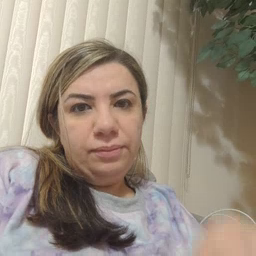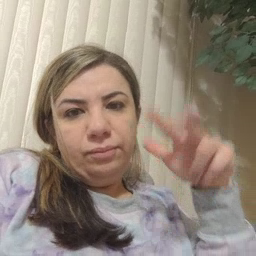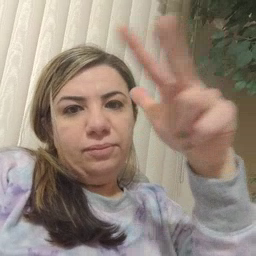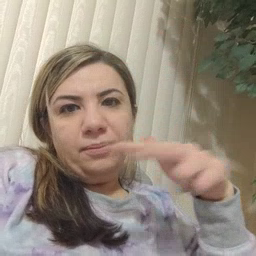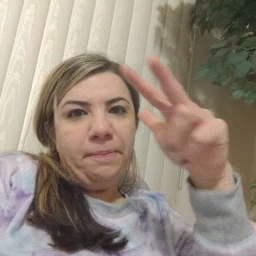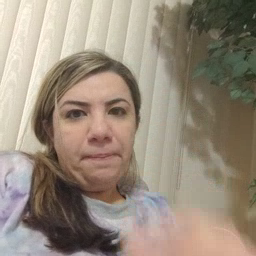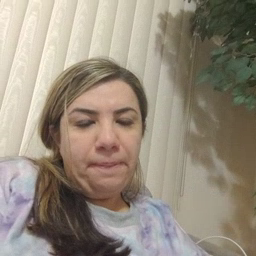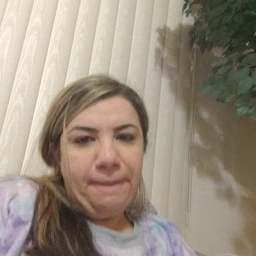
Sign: helicopter